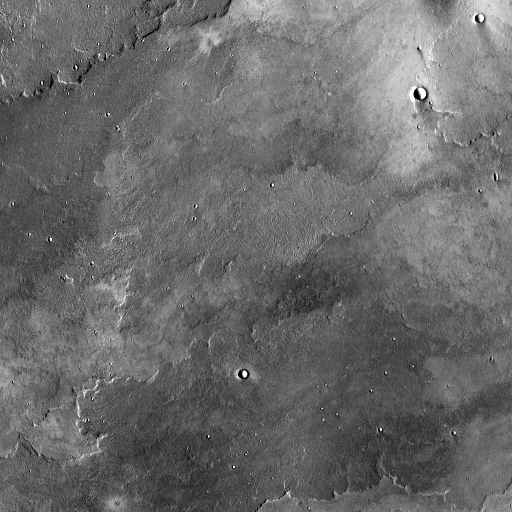
Crater classes present: Background, Other, Secondary